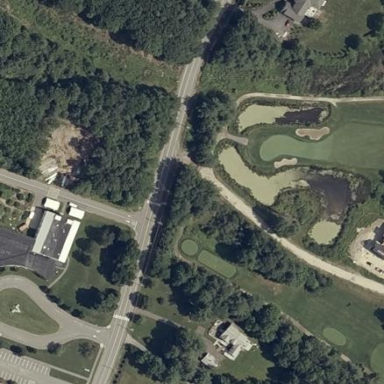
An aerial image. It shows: Scenic view of water hazard on golf course. The natural water feature adds beauty to the landscape.